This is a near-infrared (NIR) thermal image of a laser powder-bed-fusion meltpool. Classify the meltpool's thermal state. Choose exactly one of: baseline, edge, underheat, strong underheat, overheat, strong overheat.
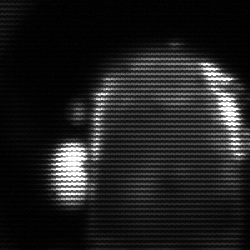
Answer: baseline